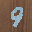
Label: 9